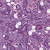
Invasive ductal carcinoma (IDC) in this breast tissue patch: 1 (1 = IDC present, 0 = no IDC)